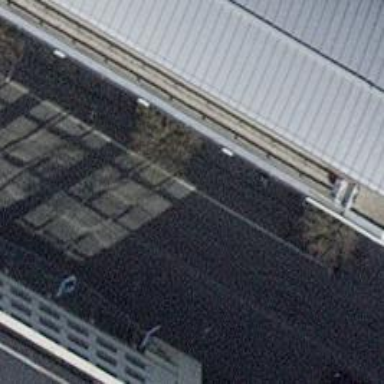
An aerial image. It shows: Bicycle parking area with wall loops for securing bikes.